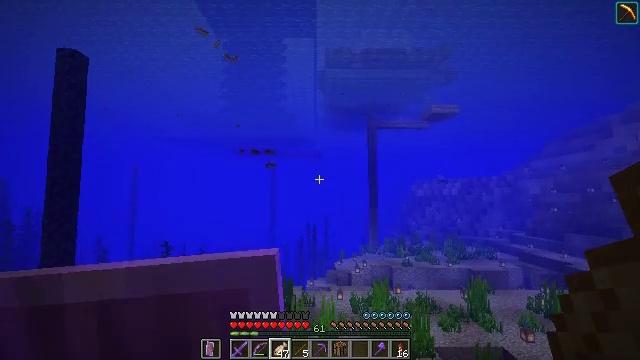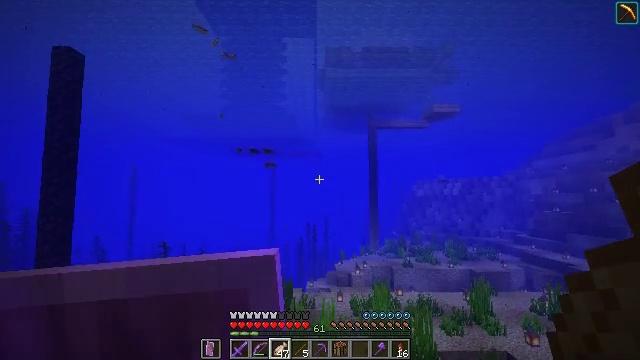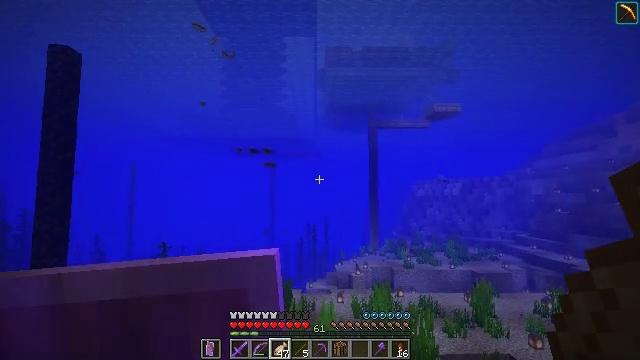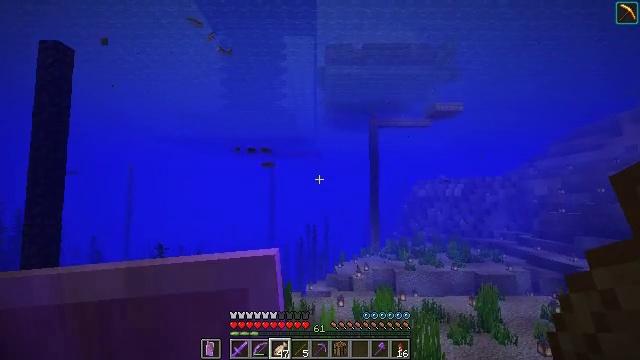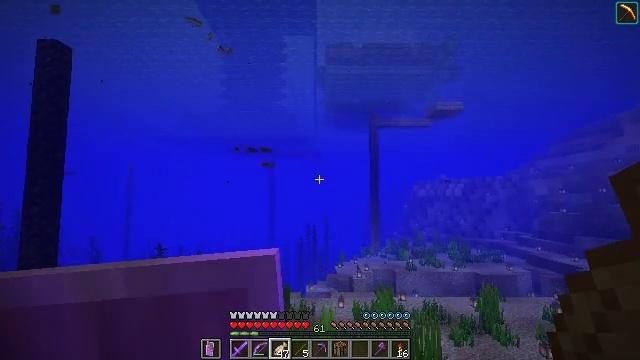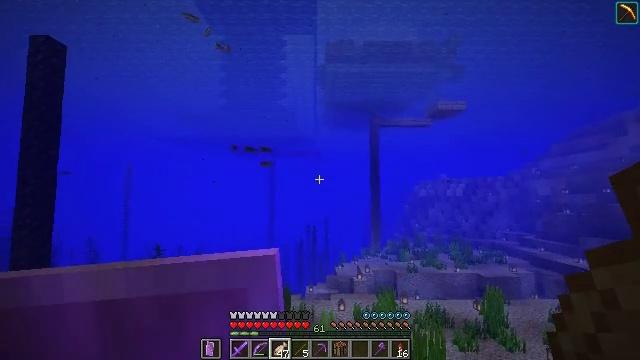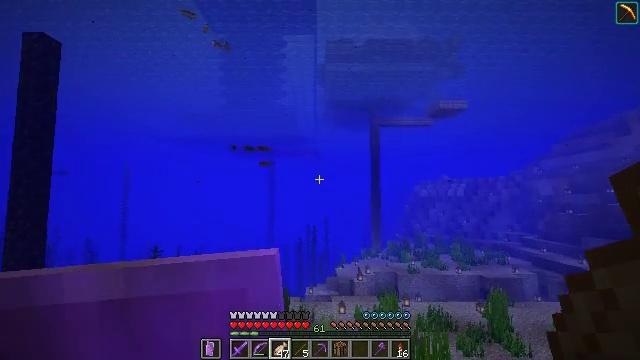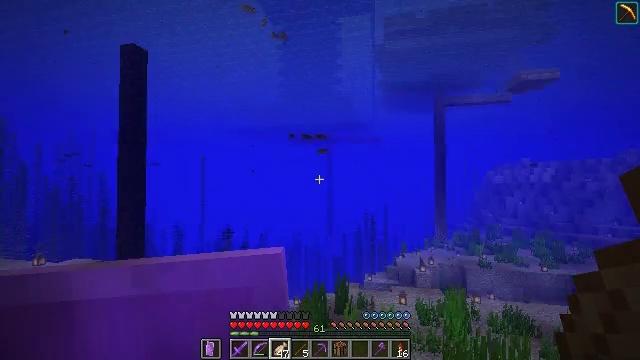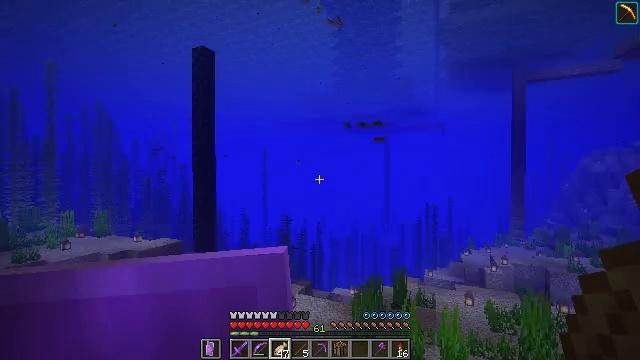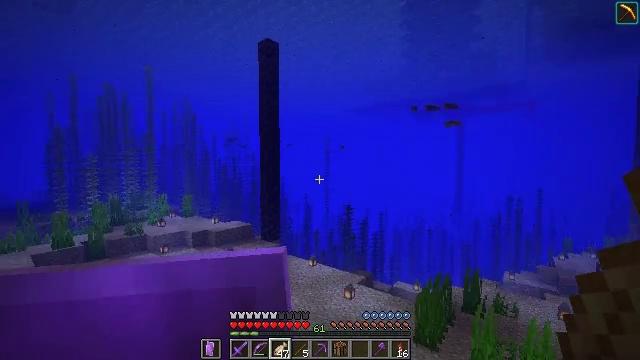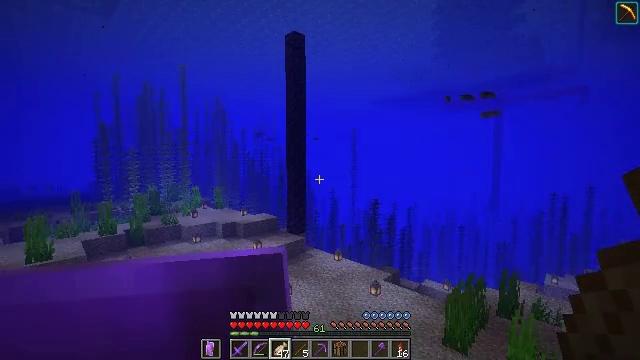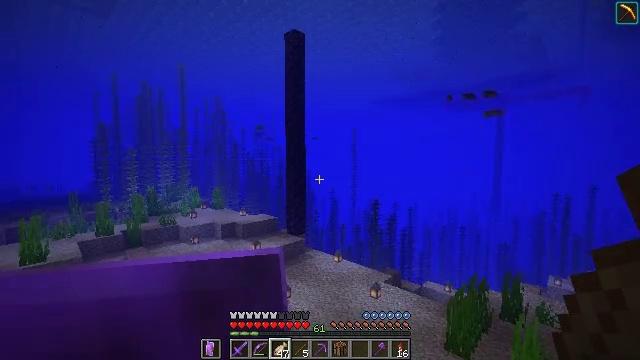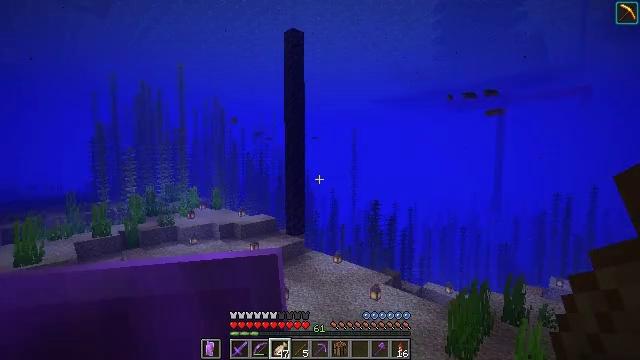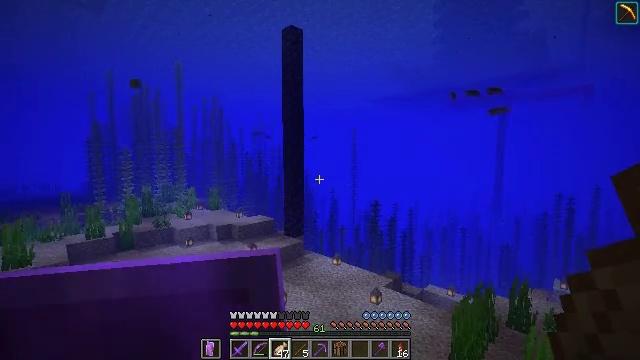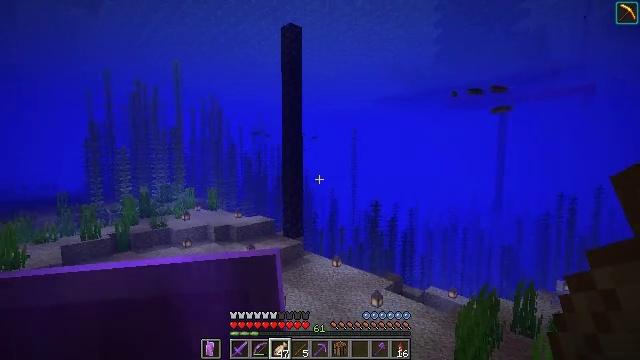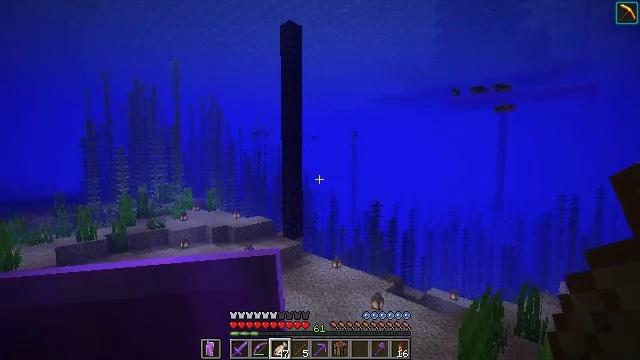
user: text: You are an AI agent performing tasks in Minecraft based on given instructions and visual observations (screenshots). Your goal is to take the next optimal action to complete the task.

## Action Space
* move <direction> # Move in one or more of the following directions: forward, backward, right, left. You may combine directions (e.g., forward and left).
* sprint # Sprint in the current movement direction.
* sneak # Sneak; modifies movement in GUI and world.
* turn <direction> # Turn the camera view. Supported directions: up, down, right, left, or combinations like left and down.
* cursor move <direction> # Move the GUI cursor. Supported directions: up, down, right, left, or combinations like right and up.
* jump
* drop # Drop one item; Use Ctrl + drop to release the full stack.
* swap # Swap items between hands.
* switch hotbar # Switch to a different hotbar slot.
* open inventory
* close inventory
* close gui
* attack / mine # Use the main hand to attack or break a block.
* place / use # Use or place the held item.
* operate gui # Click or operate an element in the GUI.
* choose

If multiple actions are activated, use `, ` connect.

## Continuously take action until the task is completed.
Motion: motion action
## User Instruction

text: Dismantle the stonecutter.
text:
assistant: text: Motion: move forward, sprint
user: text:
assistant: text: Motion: move forward, sprint
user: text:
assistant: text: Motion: move forward, sprint
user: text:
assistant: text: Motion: move forward, sprint
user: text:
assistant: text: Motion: move forward, sprint
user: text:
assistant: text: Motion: move forward, sprint
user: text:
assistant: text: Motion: move forward, sprint, turn left and down
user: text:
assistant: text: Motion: move forward, sprint, turn left and down
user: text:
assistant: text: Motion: move forward, sprint, turn left and down
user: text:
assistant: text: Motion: move forward, sprint, turn left and down
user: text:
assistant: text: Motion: move forward, sprint
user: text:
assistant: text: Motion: move forward, sprint
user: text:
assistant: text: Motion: move forward, sprint
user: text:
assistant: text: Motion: move forward, sprint
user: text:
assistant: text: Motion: move forward, sprint
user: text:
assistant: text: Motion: move forward, sprint
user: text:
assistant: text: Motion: move forward, sprint
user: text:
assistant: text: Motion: move forward, sprint
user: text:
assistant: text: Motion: move forward, sprint
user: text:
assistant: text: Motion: move forward, sprint, jump
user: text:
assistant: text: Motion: move forward, sprint, jump
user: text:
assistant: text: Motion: move forward, sprint, jump
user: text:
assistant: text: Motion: move forward, sprint, jump
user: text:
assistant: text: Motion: move forward, sprint, jump
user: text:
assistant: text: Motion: move forward, sprint, jump
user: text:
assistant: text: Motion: move forward, sprint, jump
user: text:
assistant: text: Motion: move forward, sprint, jump
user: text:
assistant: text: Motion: move forward, sprint, jump
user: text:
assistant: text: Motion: move forward, sprint, turn right, jump
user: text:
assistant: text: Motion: move forward, sprint, turn right